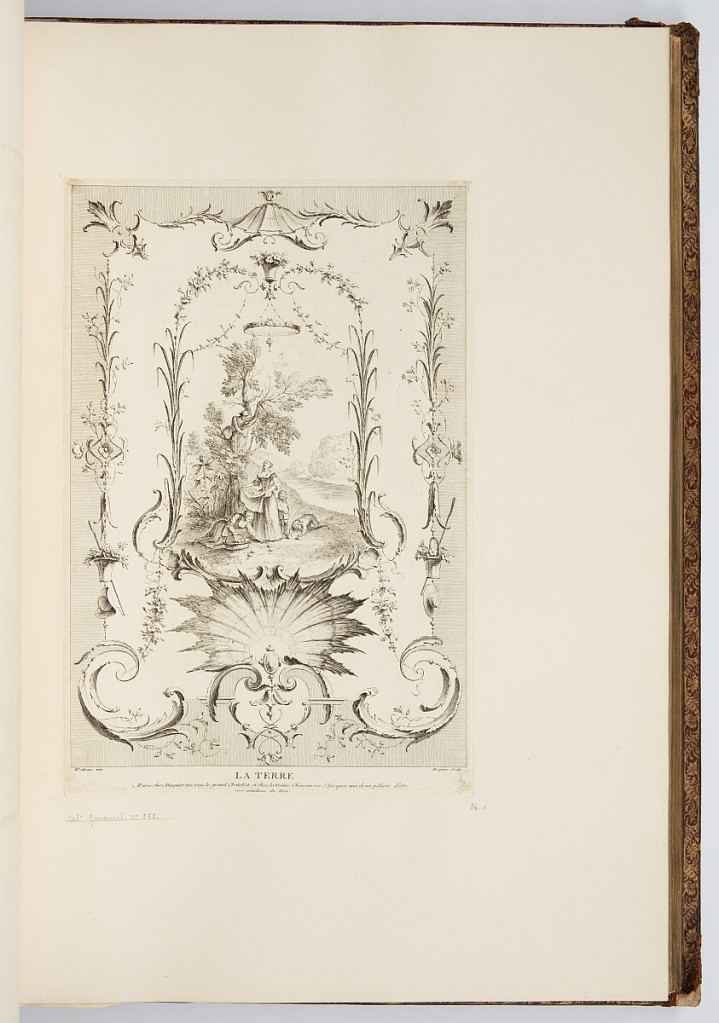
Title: LA TERRE
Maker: Antoine Watteau, French, 1684–1721
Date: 1723-1735
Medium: Etching on laid paper
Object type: Bound print
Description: Page of arabesque ornamentation with a central vignette of apple pickers; a man in a tree drops down an apple into a woman's apron, while three children around her pick up apples off the ground. The scene is framed by ornamental reeds, garlands, scrolls, baskets of flowers, and a radiating cartouche at the bottom. The plate is signed.